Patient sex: F
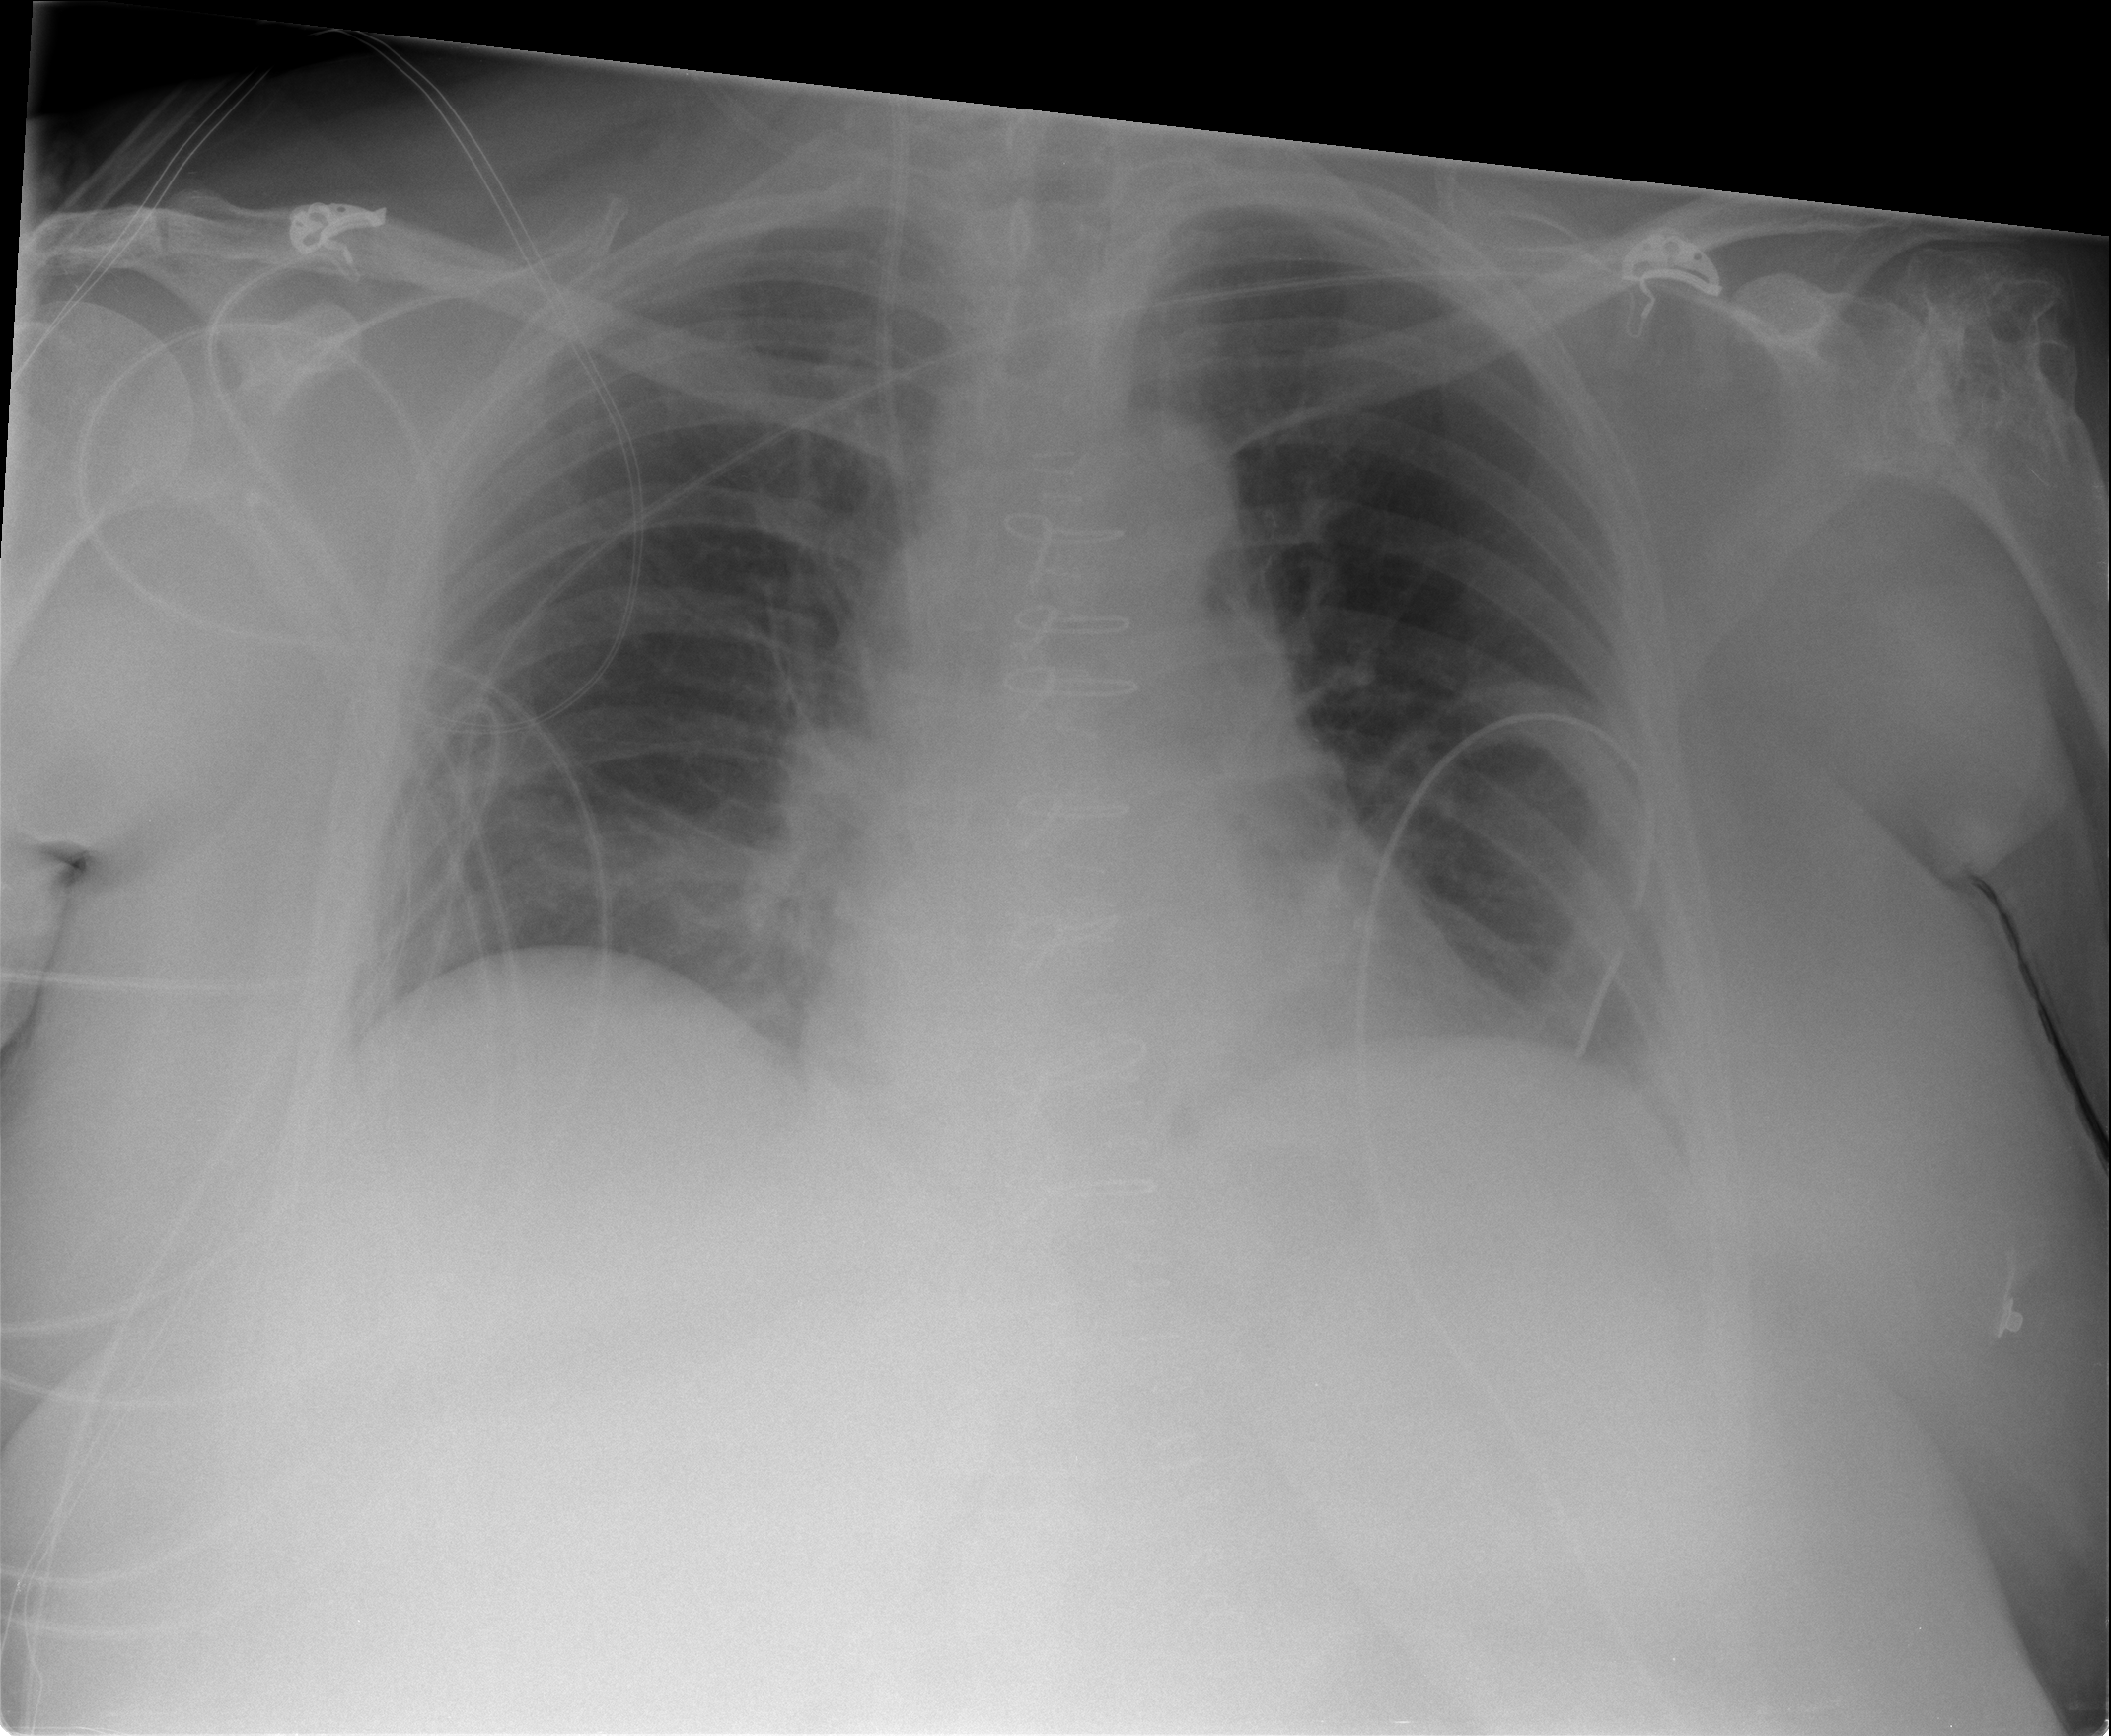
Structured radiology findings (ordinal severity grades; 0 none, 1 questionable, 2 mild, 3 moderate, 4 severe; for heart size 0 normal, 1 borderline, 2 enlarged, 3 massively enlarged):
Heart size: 0
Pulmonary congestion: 0
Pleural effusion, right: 0
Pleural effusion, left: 2
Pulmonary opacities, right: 0
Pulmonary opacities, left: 0
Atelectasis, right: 2
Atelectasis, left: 0